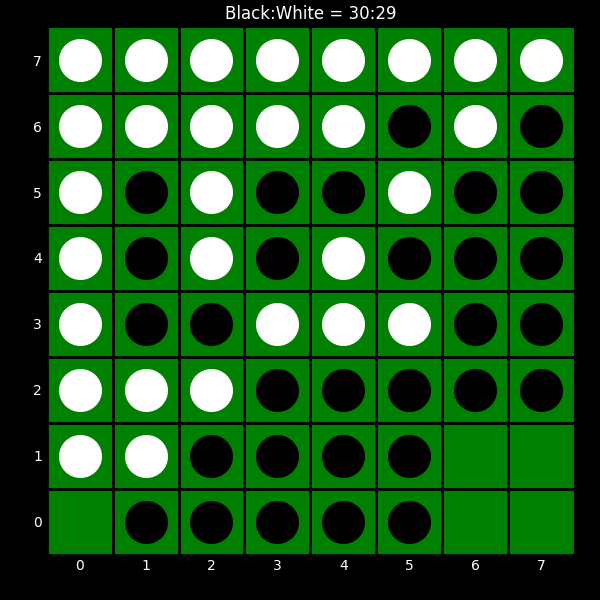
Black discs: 30
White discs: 29